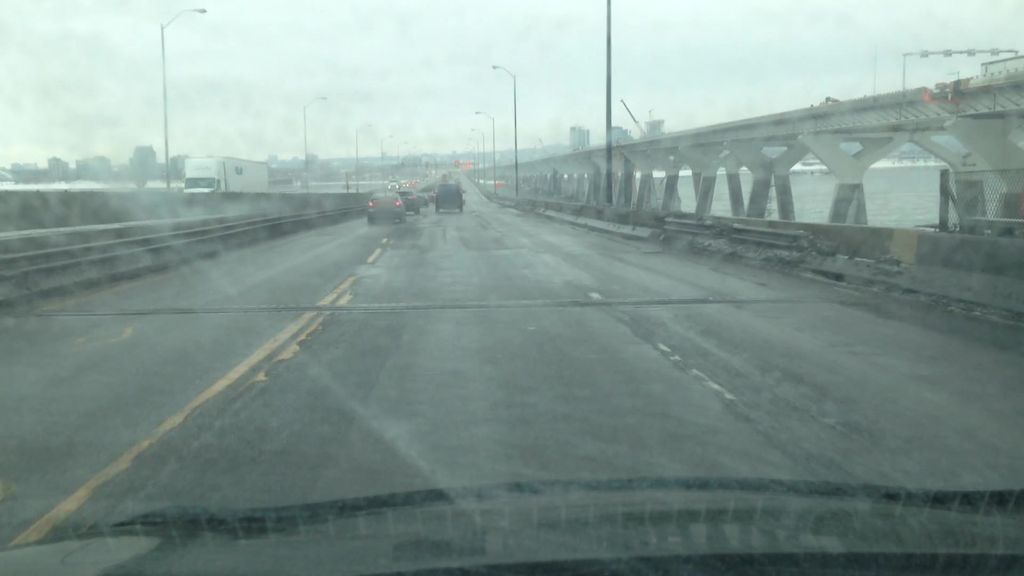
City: montreal